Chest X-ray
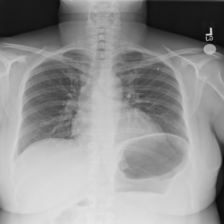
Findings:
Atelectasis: negative
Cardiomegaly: negative
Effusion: negative
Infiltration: negative
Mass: negative
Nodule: negative
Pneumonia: negative
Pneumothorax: negative
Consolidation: negative
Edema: negative
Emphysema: negative
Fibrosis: negative
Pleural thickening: negative
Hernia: negative